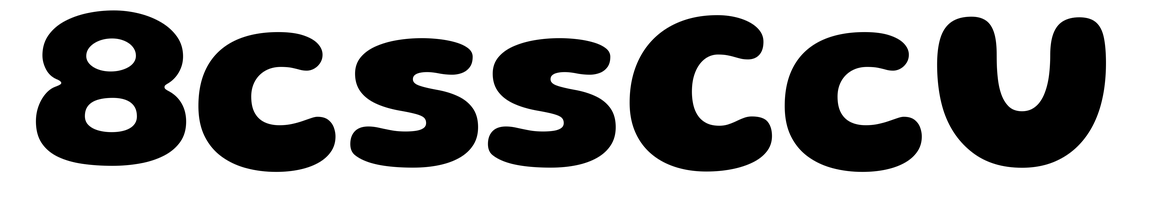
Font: Gluten_Bold